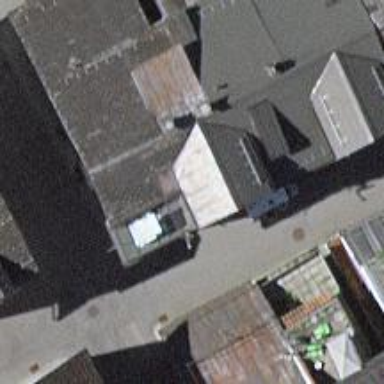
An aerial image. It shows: Restaurant.